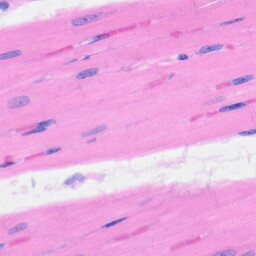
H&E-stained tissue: Heart